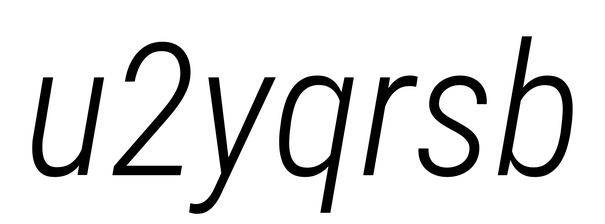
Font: Roboto-Italic_Condensed_Light_Italic